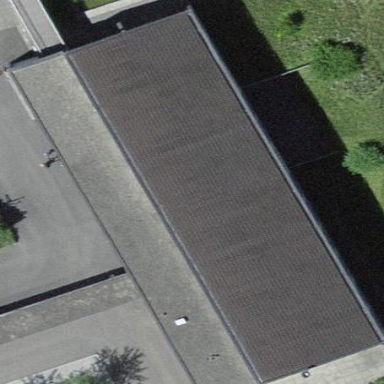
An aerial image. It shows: School building.